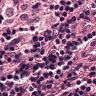
Metastatic tissue present: no